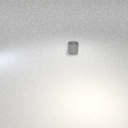
small gray metal cylinder